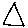
Label: triangle